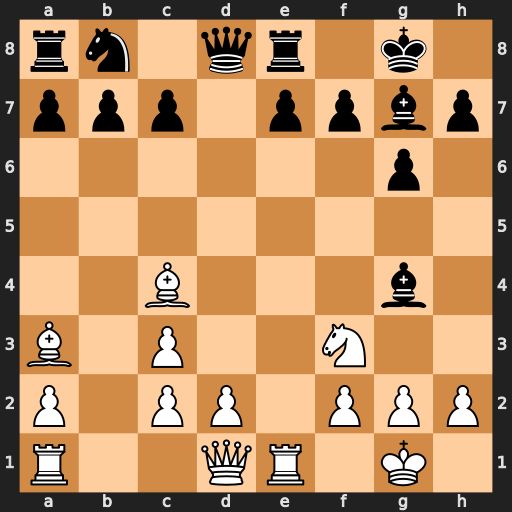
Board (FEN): rn1qr1k1/ppp1ppbp/6p1/8/2B3b1/B1P2N2/P1PP1PPP/R2QR1K1
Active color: w
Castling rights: -
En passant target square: -
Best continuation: Bxf7+ Kxf7 Ng5+ Kg8 Qxg4